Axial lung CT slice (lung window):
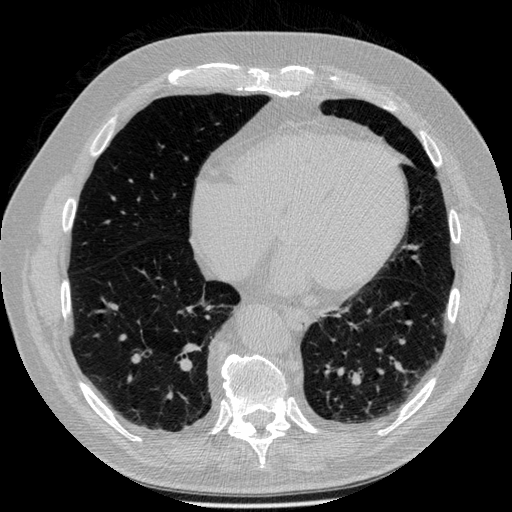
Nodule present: no